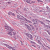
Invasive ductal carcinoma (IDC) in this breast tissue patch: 1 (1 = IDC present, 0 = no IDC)